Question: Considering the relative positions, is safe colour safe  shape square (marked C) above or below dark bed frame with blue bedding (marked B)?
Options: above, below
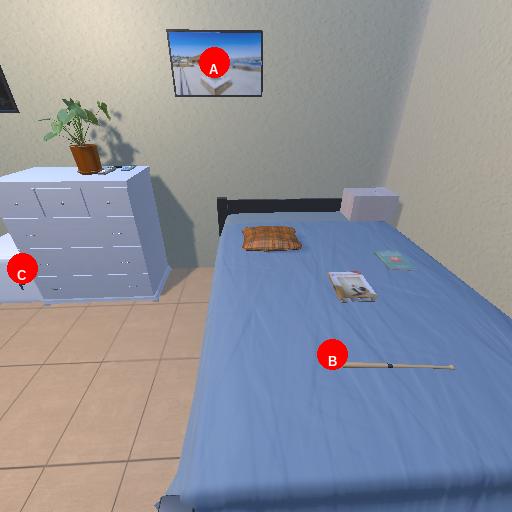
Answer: above